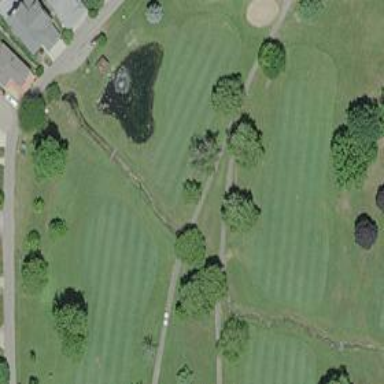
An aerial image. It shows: Grassy area designated as golf fairway.